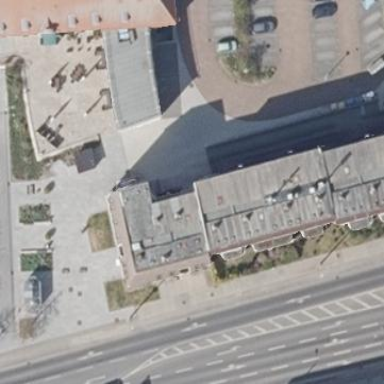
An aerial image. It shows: Unique apartment building with double saltbox roof shape.